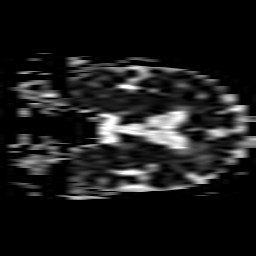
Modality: ADC
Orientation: coronal
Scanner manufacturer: philips
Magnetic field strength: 1.5 T
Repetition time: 4.821 s
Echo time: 0.07764 s